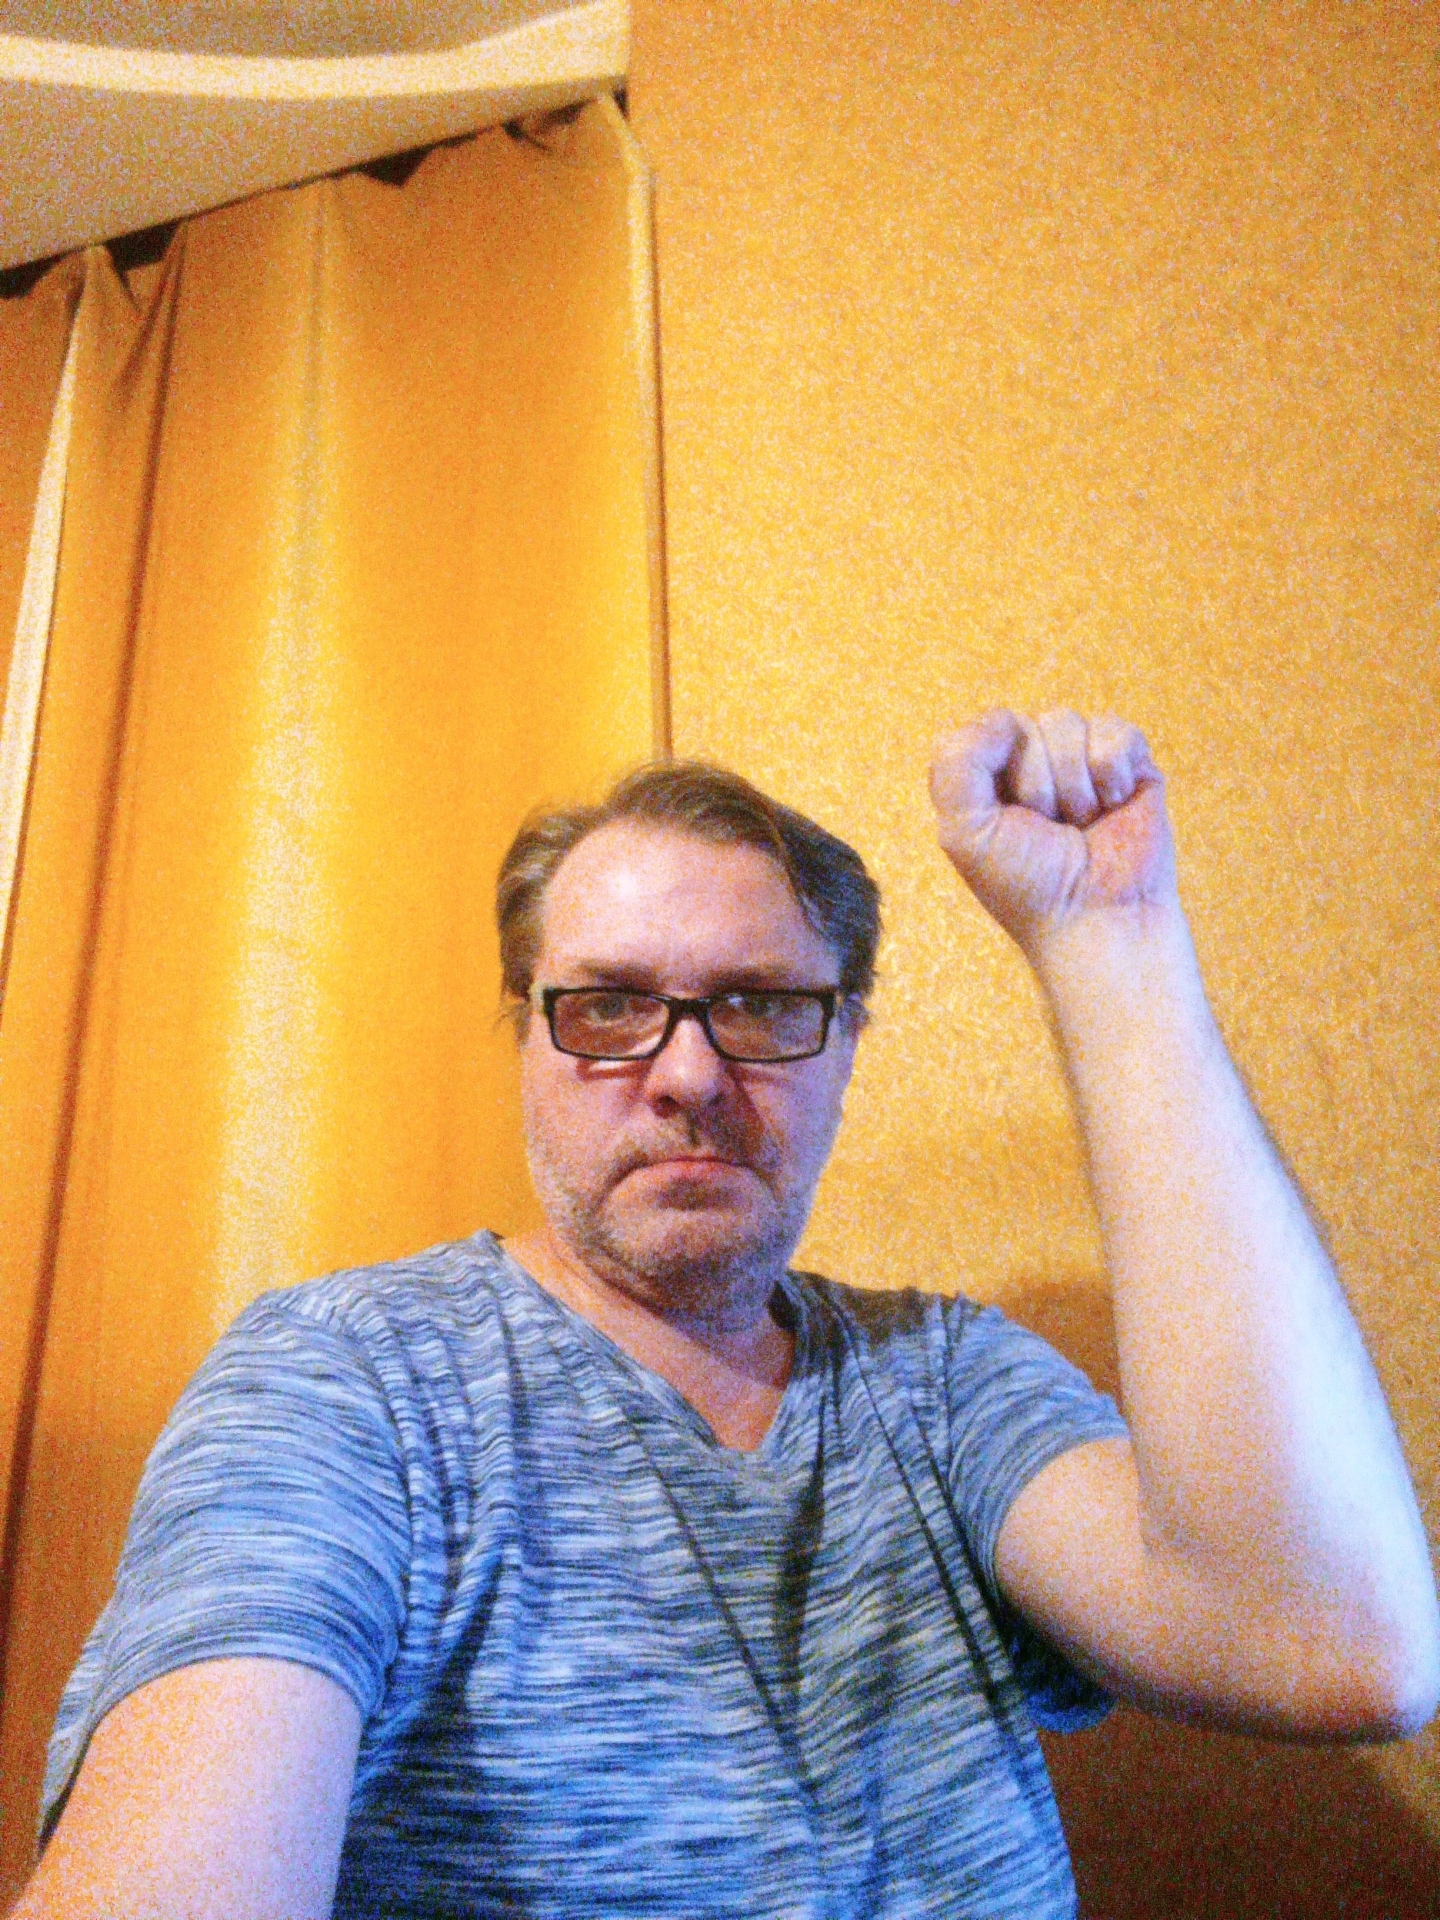
Label: noise